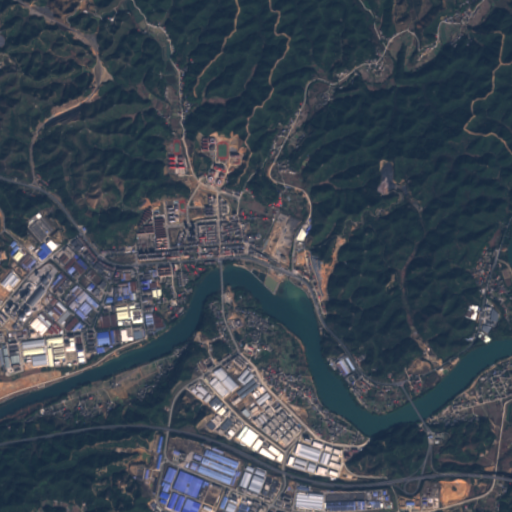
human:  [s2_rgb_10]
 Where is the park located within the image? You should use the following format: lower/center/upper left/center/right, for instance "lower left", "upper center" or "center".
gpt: The park is located in the upper center of the image.
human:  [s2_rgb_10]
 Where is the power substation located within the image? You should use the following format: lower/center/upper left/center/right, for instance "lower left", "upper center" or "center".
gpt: The power substation is located in the center left of the image.
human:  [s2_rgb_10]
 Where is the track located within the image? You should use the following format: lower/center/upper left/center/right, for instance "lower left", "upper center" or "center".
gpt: The track is located in the upper center of the image.
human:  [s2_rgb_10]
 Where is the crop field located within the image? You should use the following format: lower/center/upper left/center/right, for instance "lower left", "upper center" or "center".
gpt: There is no crop field in the image.